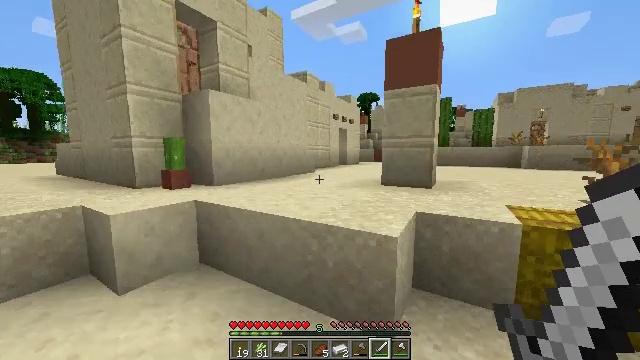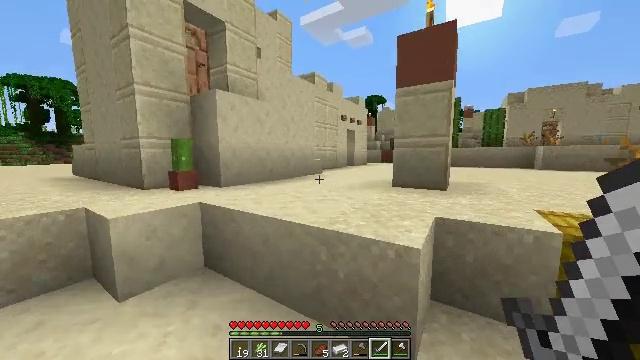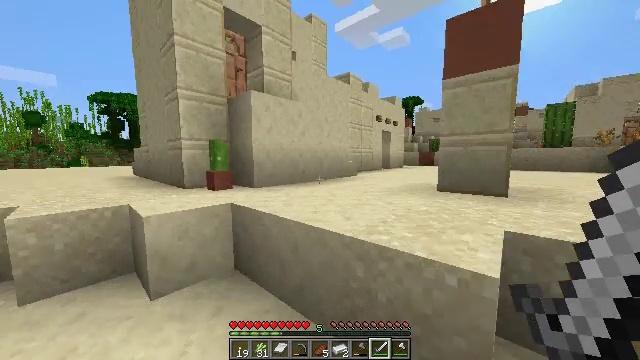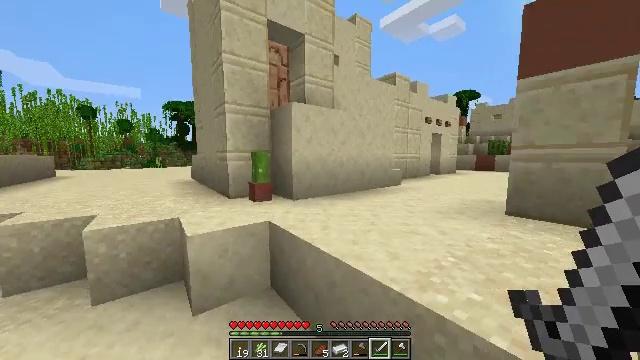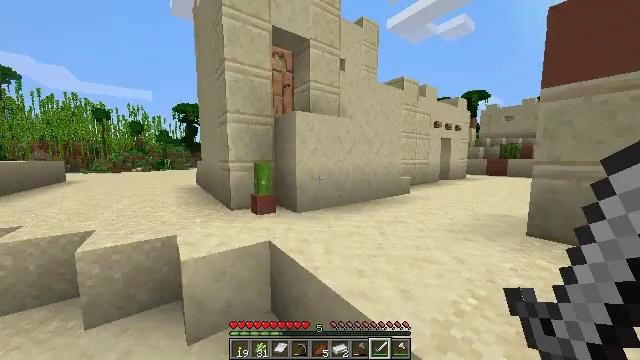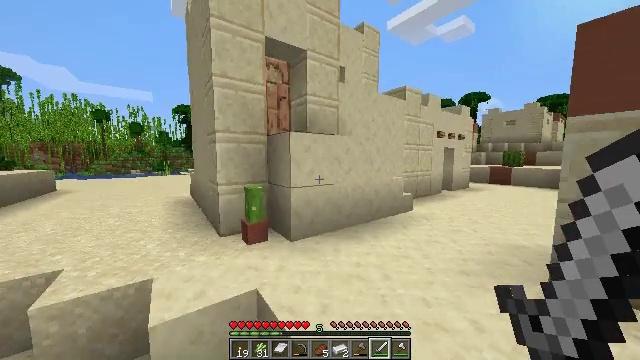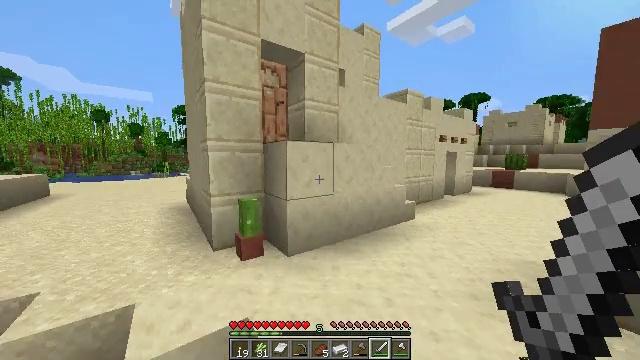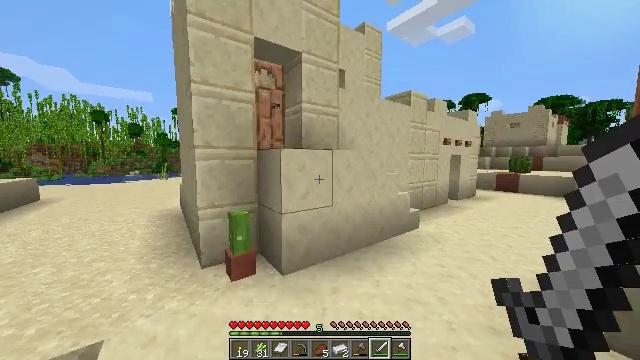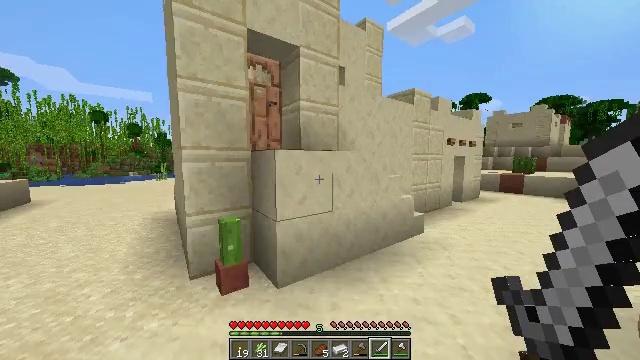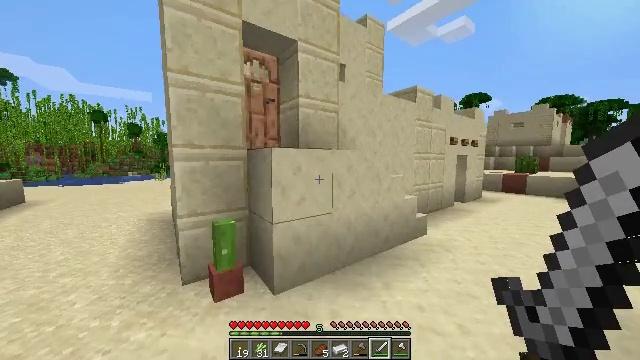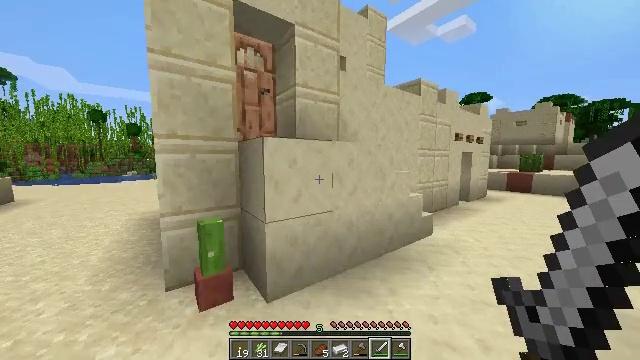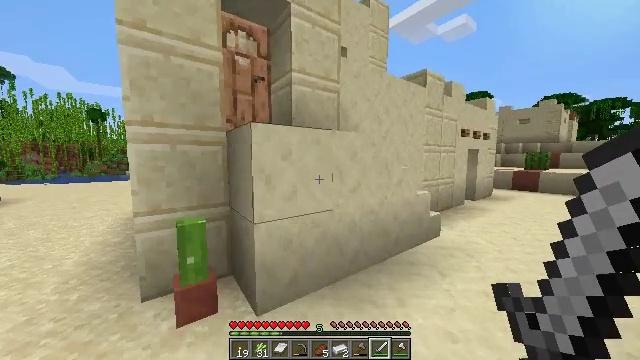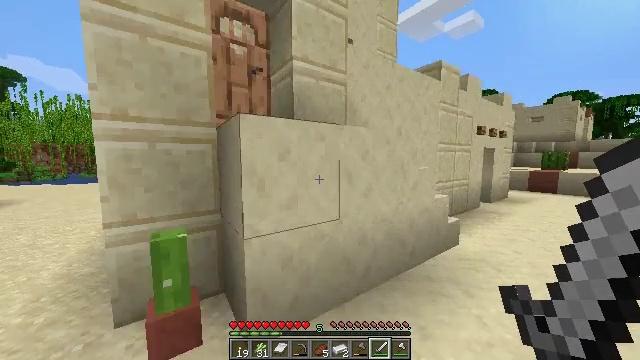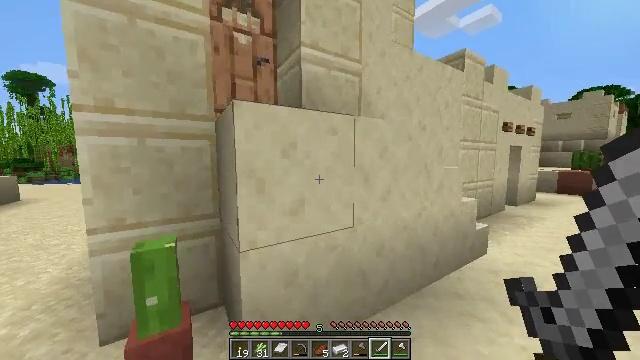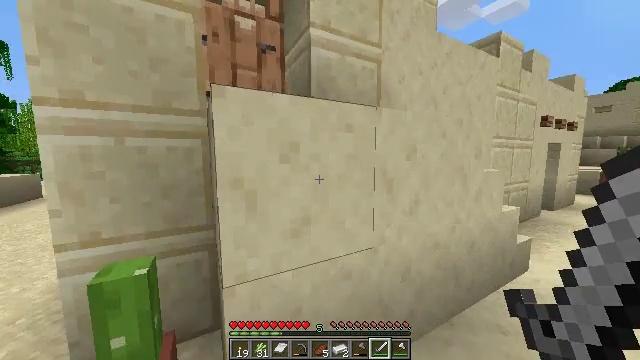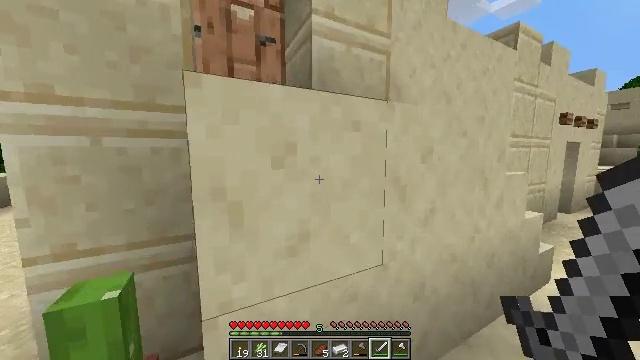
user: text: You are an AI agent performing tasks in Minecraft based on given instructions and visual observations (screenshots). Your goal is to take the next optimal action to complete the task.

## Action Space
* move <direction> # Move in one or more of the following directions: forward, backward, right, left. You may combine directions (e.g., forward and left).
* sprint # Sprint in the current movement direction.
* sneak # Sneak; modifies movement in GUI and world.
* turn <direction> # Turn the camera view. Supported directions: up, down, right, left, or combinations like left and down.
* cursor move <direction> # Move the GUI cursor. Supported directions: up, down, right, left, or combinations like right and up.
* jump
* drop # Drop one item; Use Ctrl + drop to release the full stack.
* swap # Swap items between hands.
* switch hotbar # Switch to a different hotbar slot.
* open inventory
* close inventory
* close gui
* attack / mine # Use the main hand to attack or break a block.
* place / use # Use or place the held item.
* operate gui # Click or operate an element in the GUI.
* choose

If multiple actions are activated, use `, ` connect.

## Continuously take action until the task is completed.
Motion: motion action
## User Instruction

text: Mine the smooth sandstone slab from the structure.
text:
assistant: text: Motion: move forward, sprint, turn left
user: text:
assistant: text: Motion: move forward, sprint, turn left
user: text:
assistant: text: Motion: move forward, sprint, turn left, jump
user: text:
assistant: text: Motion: move forward, sprint, turn left, jump
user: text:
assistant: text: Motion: move forward, sprint, jump
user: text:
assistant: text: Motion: move forward, sprint, jump
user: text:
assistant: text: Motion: move forward, sprint, jump
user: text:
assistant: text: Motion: move forward, sprint, jump
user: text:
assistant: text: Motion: move forward, sprint
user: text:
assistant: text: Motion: move forward, sprint
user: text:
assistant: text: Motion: move forward, sprint
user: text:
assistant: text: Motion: move forward, sprint, turn left
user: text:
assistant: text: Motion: move forward, sprint, turn left
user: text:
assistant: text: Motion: move forward, sprint, turn left
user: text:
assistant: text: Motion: move forward, sprint, turn left
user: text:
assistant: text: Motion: move forward, sprint, turn left
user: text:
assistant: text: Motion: move forward, sprint, turn left, jump
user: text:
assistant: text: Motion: move forward, sprint, turn left, jump
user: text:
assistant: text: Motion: move forward, sprint, turn left, jump
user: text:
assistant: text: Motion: move forward, sprint, turn left, jump
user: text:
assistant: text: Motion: move forward, sprint, turn left, jump
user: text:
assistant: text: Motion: move forward, sprint, turn left
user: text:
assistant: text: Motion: move forward, sprint, turn left
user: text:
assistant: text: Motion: move forward, sprint, turn left
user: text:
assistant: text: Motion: move forward, sprint
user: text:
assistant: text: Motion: move forward, sprint
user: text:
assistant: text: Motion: move forward, sprint
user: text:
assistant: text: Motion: move forward, sprint
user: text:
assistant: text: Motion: move forward, sprint
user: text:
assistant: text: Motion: move forward, sprint